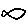
Label: fish